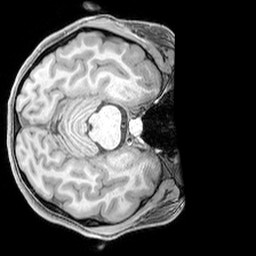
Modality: T1w
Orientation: axial
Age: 18
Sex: female
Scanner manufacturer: siemens
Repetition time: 2.3 s
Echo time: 0.00226 s